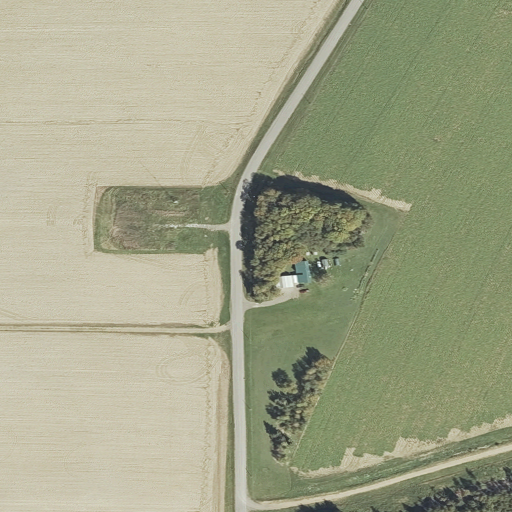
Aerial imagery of mountain in Maine named Stewart Hill containing cultivated crops, pasture, low intensity development, open development, medium intensity development, and deciduous forest